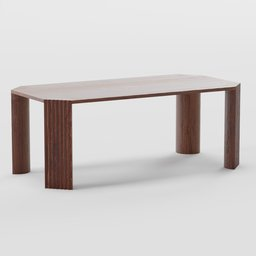
Label: furniture